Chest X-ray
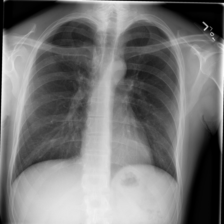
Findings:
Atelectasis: negative
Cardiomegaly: negative
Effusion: negative
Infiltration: negative
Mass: negative
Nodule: negative
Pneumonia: negative
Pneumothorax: negative
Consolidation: negative
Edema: negative
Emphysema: negative
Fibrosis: negative
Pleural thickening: negative
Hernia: negative